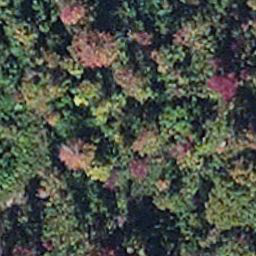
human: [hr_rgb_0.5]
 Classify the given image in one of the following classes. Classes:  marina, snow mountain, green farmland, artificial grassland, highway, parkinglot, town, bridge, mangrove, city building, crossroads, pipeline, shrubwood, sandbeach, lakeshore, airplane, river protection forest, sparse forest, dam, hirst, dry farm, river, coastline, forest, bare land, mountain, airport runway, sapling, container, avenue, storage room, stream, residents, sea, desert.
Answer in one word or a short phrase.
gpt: mangrove